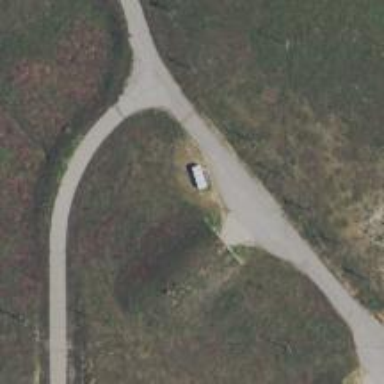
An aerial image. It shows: Military bunker in military area.